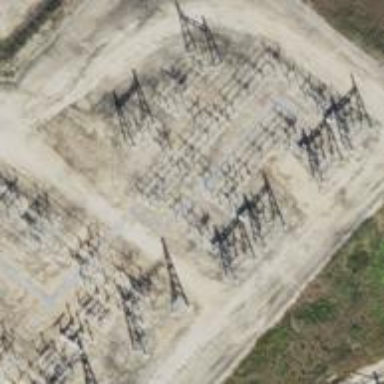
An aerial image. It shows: Switch for power supply.